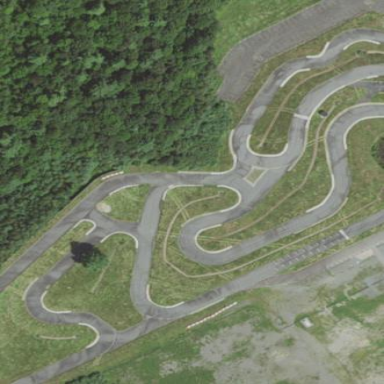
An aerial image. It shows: Asphalt raceway.